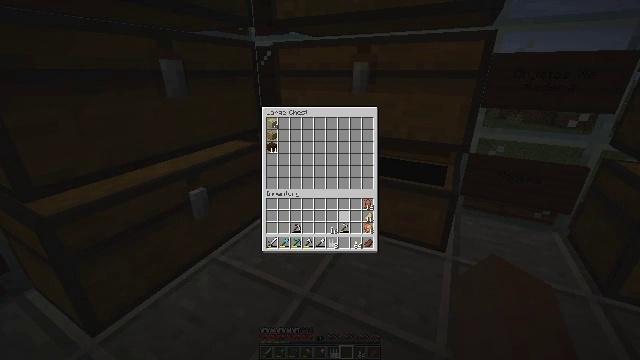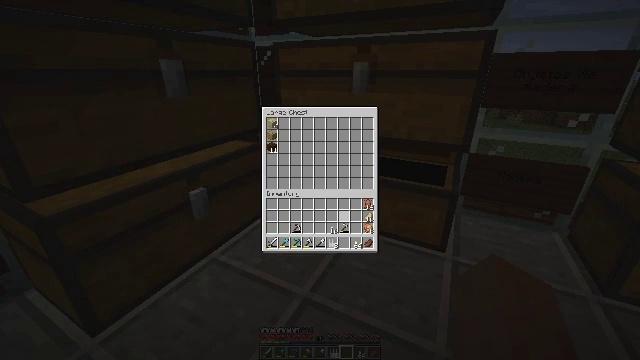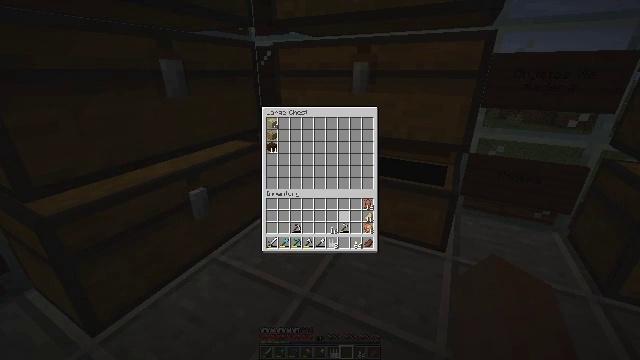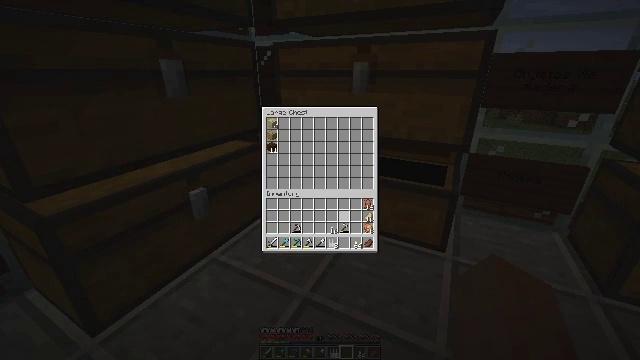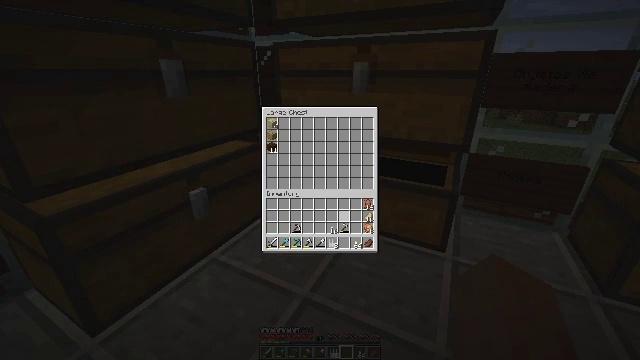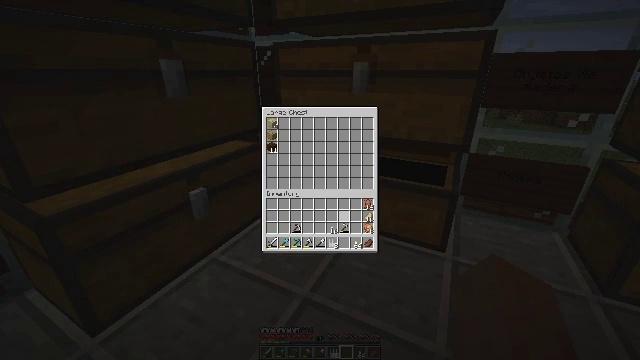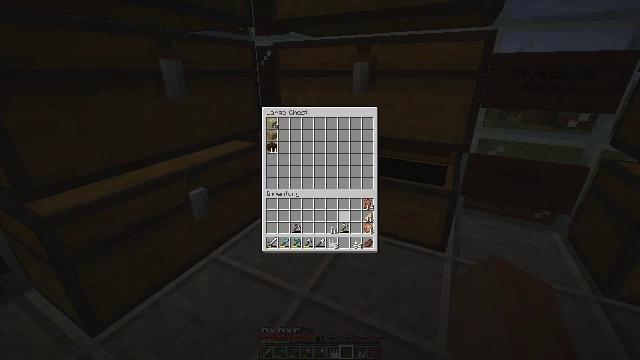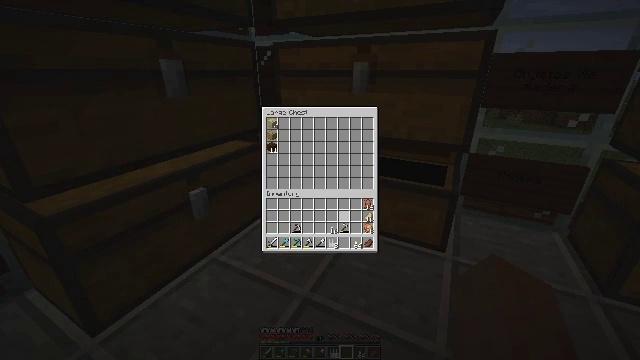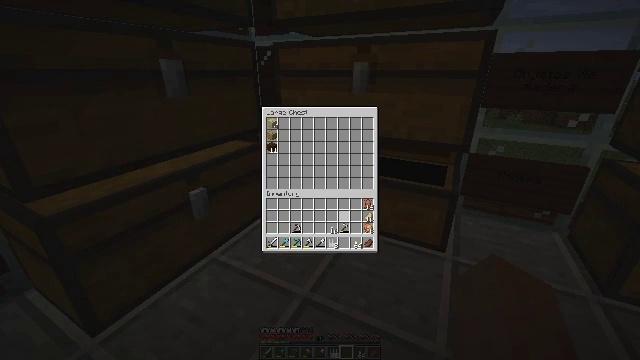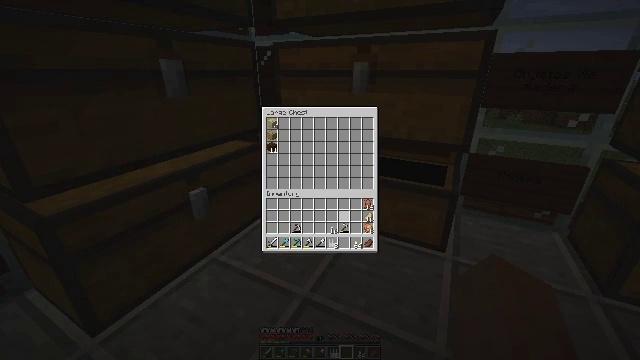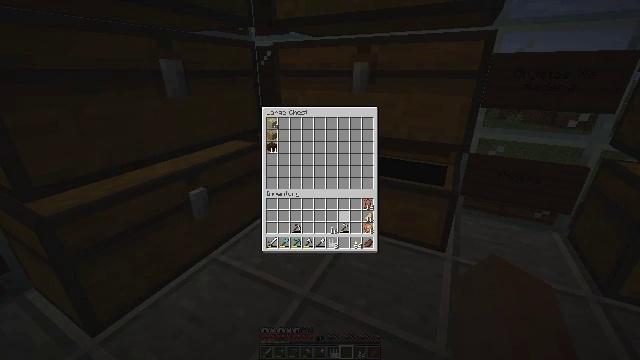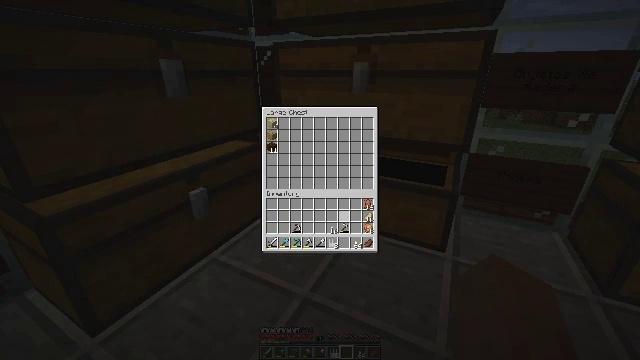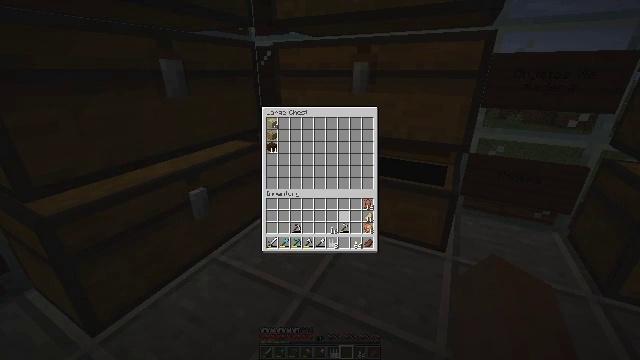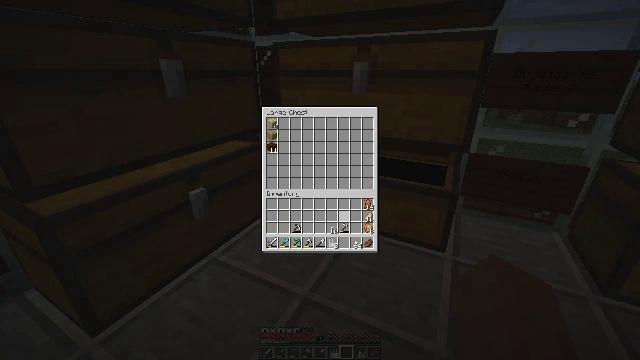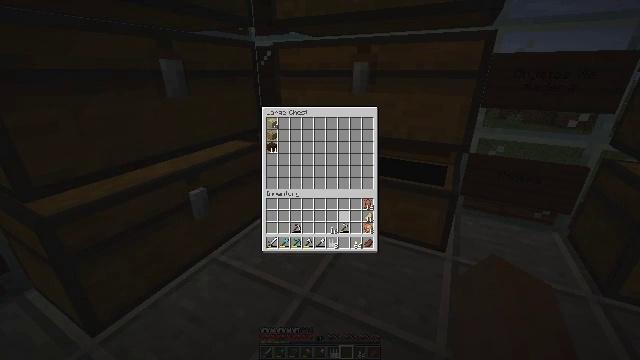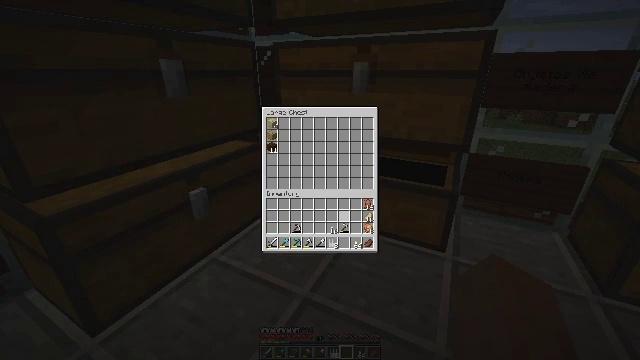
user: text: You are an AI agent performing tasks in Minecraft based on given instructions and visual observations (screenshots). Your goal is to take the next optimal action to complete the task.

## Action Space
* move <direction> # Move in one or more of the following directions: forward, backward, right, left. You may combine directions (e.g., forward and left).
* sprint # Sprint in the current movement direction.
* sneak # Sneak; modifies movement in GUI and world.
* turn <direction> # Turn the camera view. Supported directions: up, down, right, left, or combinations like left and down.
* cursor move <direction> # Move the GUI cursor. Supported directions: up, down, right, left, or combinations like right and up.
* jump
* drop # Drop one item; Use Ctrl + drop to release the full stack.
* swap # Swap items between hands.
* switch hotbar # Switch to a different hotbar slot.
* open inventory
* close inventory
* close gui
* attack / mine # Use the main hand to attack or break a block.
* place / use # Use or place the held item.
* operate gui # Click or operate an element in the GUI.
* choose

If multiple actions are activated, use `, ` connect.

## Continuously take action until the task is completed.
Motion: motion action
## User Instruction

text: Use a single piece of stone to make a stone button.
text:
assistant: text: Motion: no_op
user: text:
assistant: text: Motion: no_op
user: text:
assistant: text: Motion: no_op
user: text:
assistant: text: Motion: no_op
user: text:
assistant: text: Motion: no_op
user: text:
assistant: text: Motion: no_op
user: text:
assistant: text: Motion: no_op
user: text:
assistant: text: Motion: no_op
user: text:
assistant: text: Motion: no_op
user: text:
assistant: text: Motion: no_op
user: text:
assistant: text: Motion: no_op
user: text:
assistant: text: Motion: no_op
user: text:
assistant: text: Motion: no_op
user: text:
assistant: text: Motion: no_op
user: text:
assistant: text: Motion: no_op
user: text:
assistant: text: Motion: no_op
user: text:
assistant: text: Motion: no_op
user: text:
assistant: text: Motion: no_op
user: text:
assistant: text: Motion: no_op
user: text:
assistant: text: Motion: no_op
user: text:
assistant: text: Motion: no_op
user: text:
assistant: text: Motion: no_op
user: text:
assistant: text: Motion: no_op
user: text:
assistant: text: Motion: no_op
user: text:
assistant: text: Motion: no_op
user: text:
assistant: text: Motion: no_op
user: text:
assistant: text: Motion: no_op
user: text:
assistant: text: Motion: no_op
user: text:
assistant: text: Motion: no_op
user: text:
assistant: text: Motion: no_op